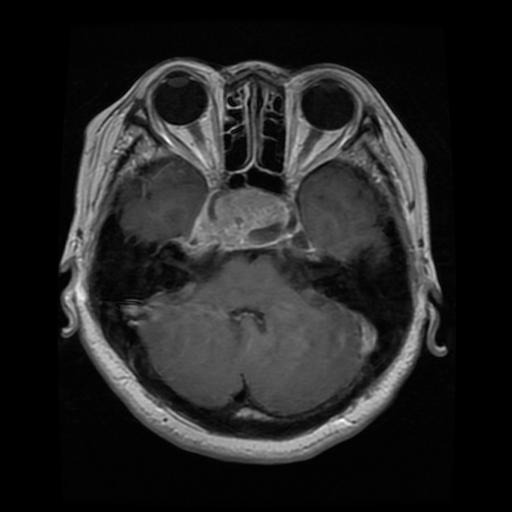
Label: pituitary